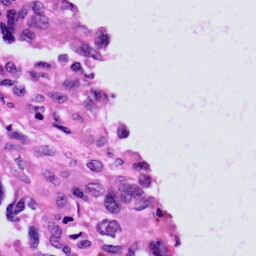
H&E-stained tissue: Skin